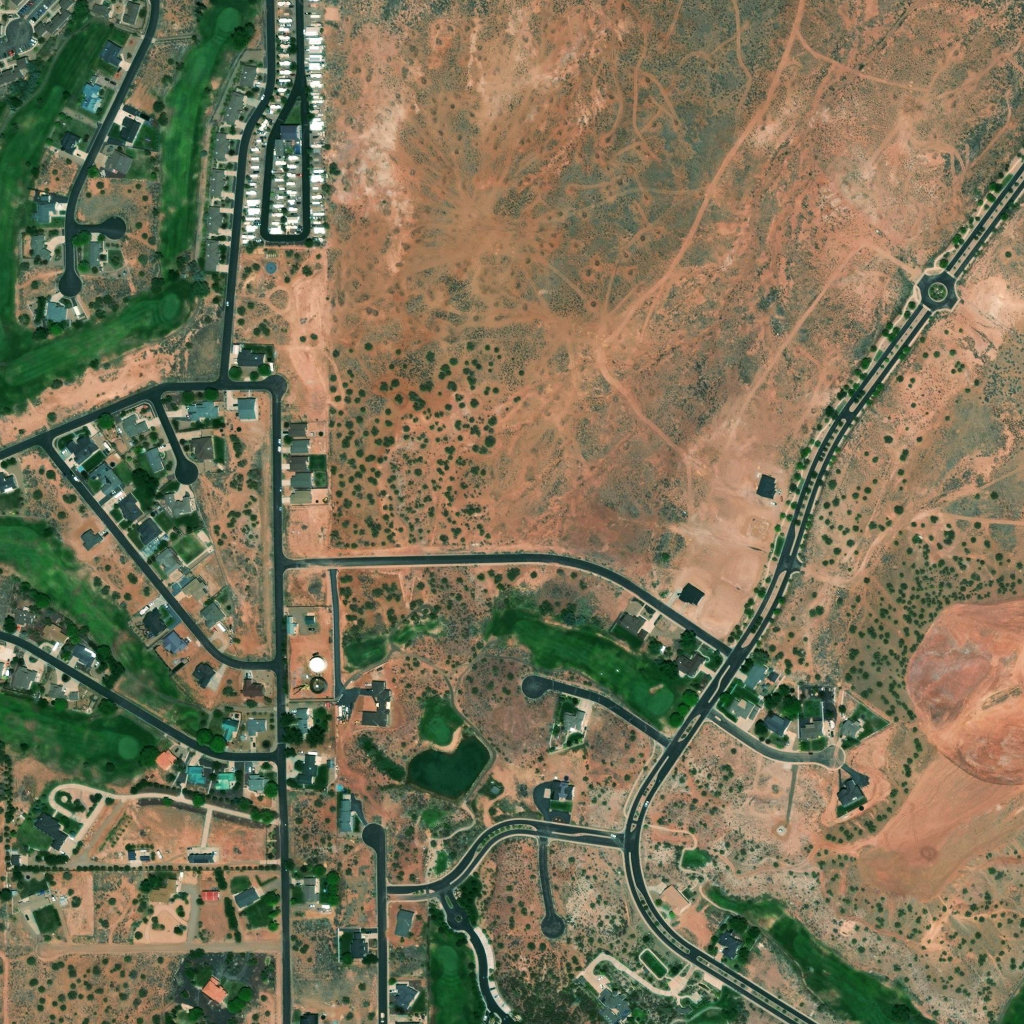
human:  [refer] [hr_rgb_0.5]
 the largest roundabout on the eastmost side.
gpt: <box>[[89, 26, 93, 30, 0]]</box>